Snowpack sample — Loveland Pass, Silver Plume, Colorado, USA (2/11/26, 12:00 PM MST)
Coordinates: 39.663, -105.886
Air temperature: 35 °F
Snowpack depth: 82 cm
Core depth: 30 cm
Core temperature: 23 °F
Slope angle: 13°, slope face: 12°
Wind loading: high
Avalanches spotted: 1
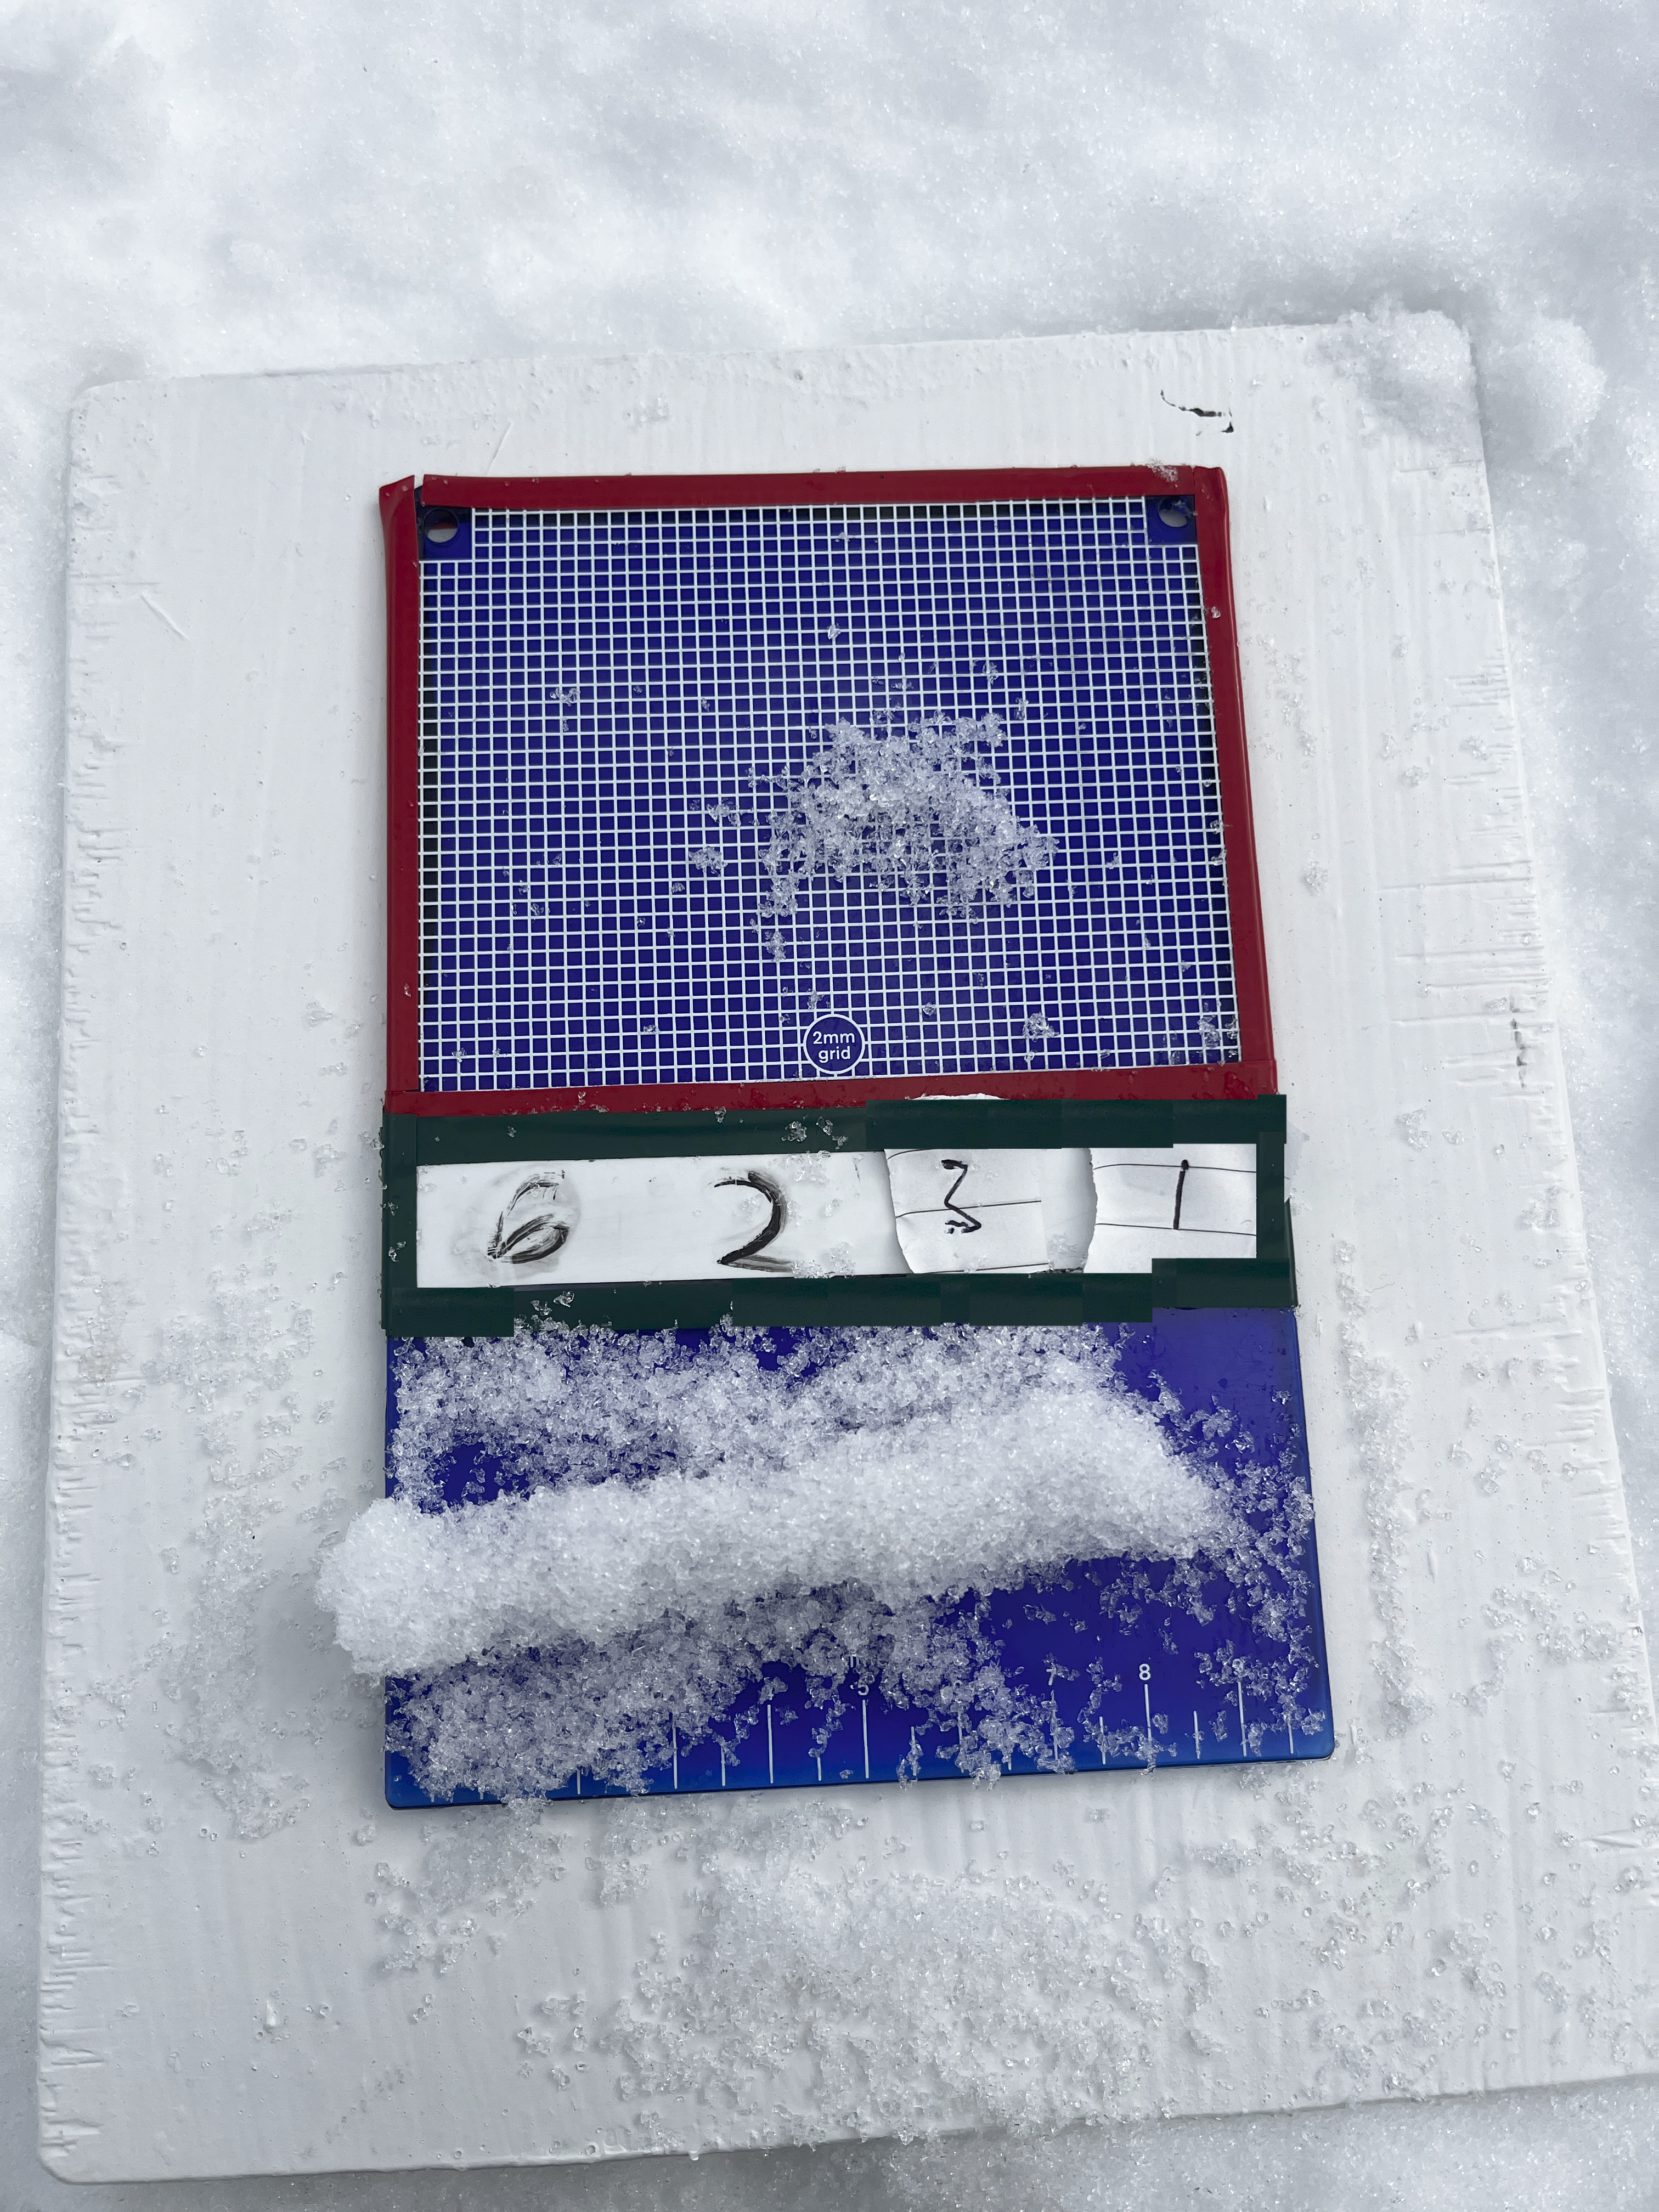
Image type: crystal_card
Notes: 1 small avalanche spotted on the north side of the bowl, lots of wind loading